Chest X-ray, PA view. Patient: 42 years old, sex M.
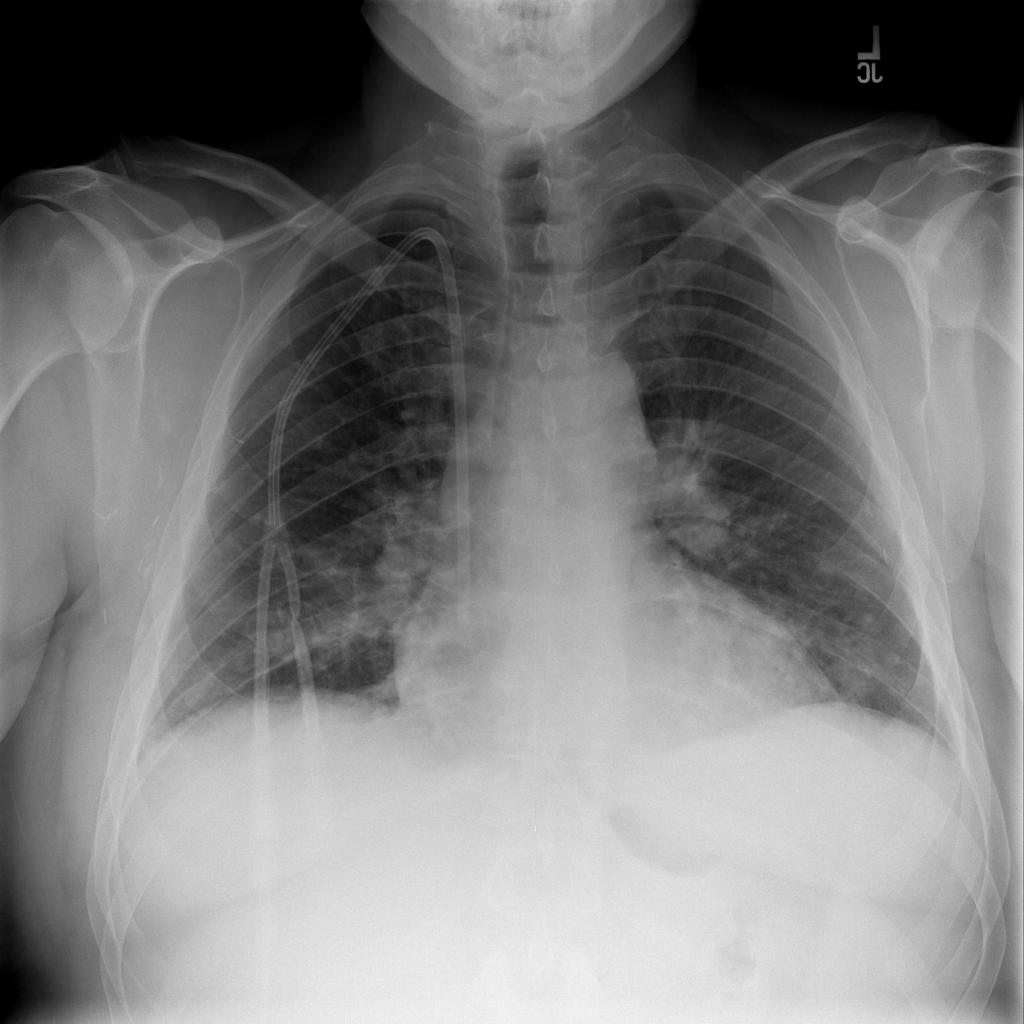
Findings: Cardiomegaly, Nodule